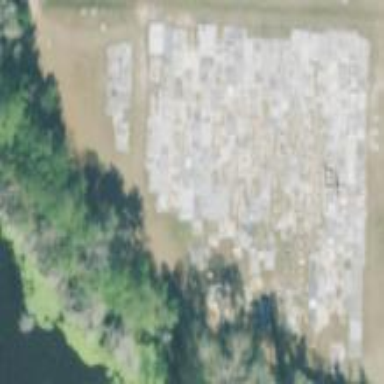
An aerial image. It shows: Grave yard.